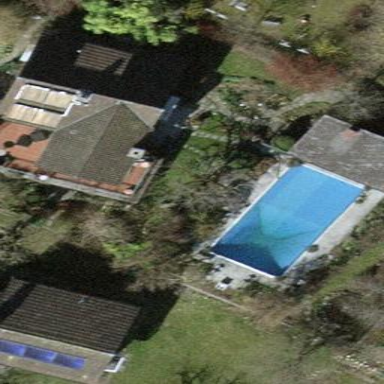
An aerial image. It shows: Outdoor swimming pool in leisure land.